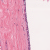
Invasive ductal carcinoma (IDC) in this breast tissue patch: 0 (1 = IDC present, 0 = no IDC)